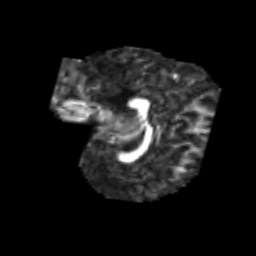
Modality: FA
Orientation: sagittal
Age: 6
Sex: female
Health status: healthy